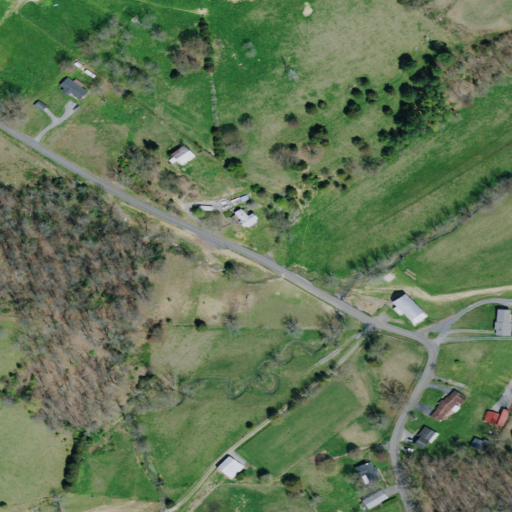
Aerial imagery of valley in Tennessee named Jackson Valley containing pasture, open development, deciduous forest, low intensity development, and mixed forest